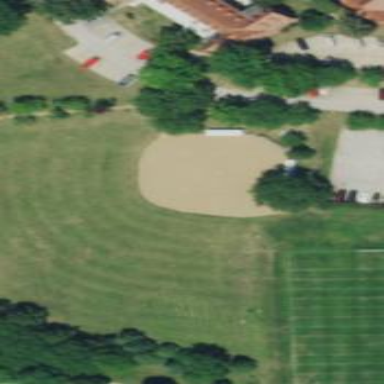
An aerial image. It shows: Baseball pitch for leisure land activities.